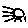
Label: sun